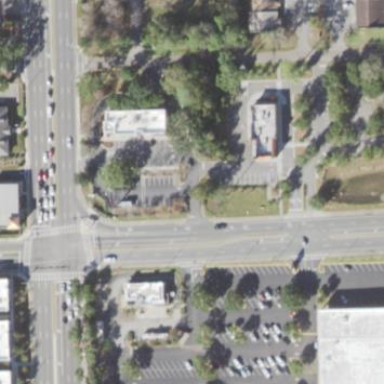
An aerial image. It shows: Commercial area with fast food eatery.